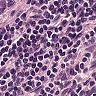
Metastatic tissue present: no